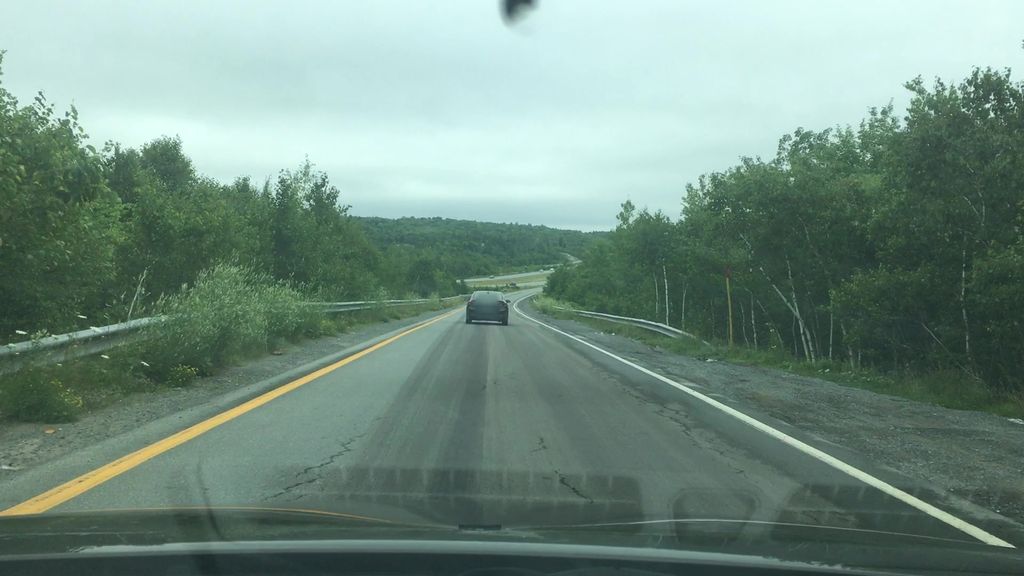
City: halifax